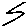
Label: zigzag